Field crop: maize
Growth stage: 1
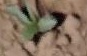
Species: datura